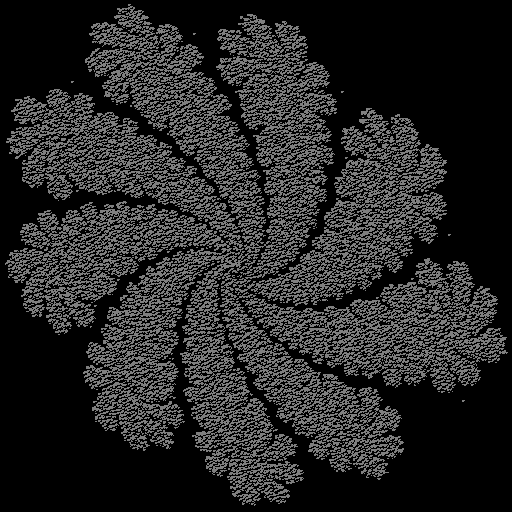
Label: flower